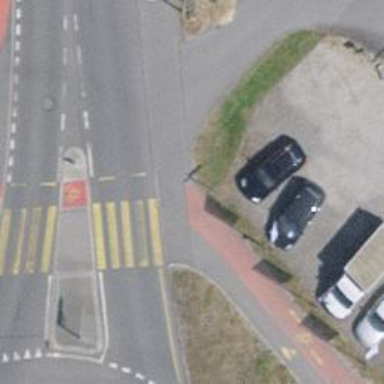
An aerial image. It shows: Path with asphalt surface for both footway and cycleway.